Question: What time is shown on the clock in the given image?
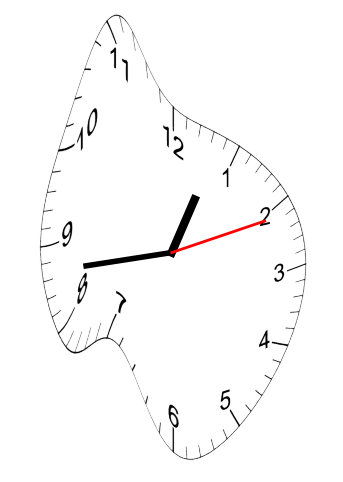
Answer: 12:43:11